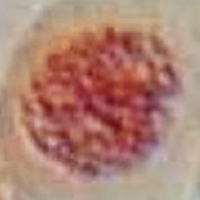
Label: prophase